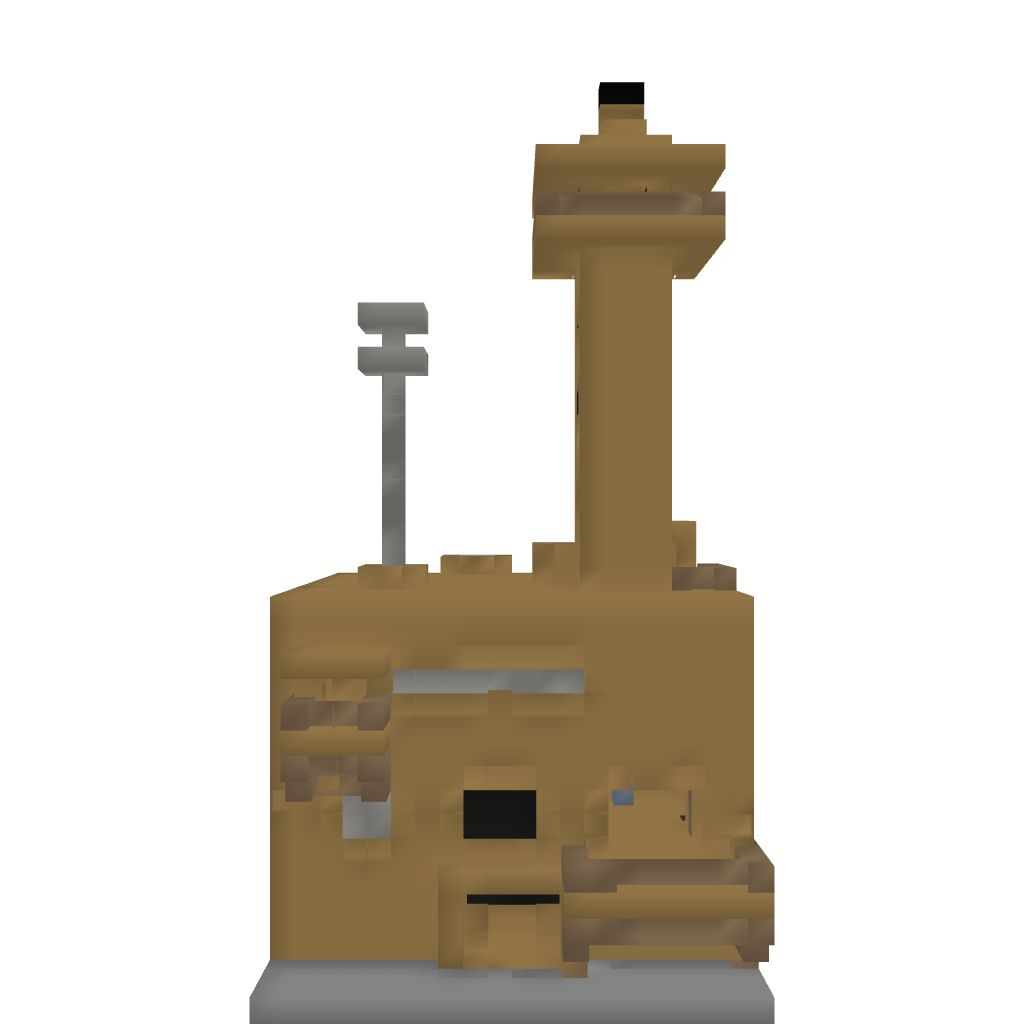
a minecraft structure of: Big Wooden House